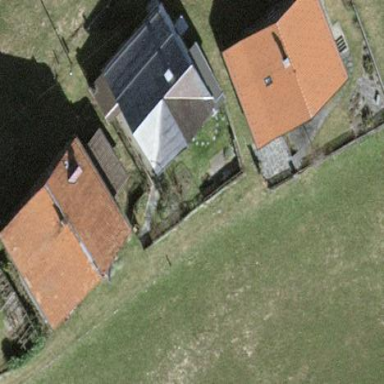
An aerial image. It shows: Simple house.